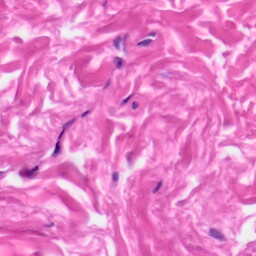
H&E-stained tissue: Skin